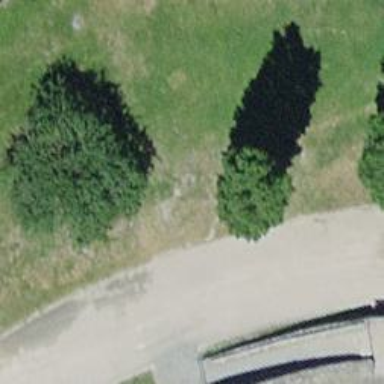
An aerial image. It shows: Urban area with deciduous broadleaved trees.